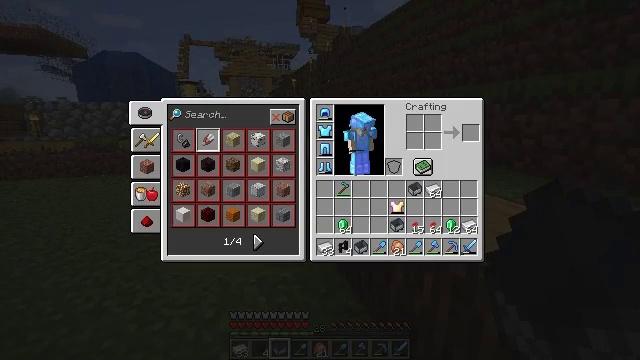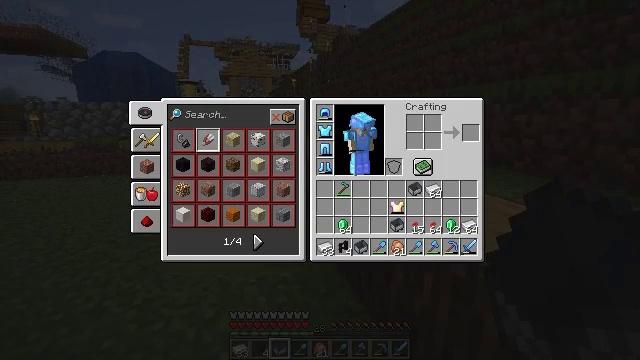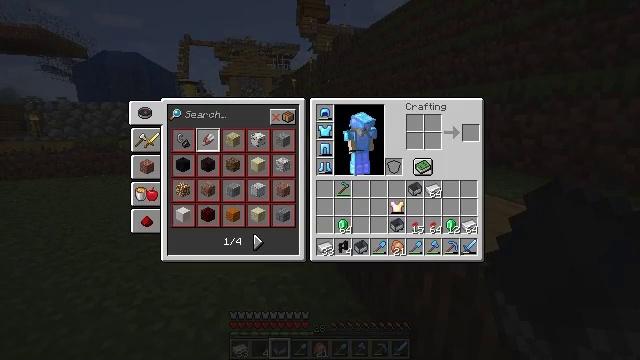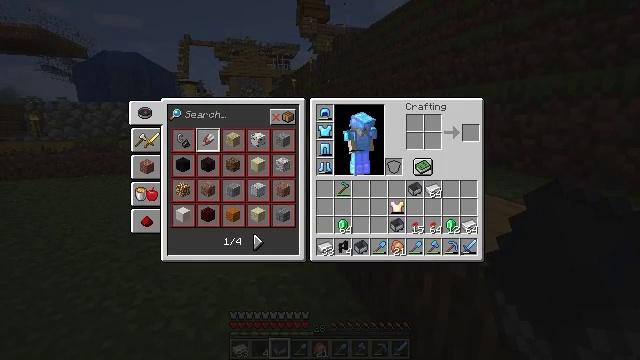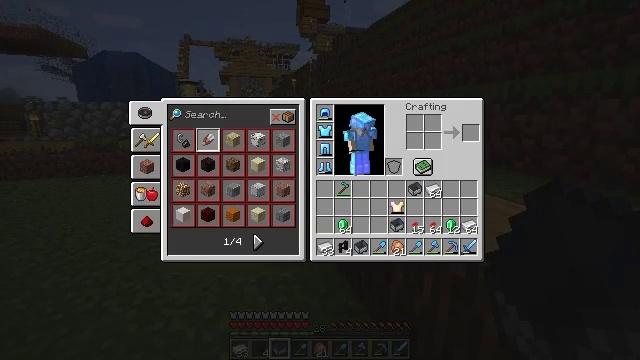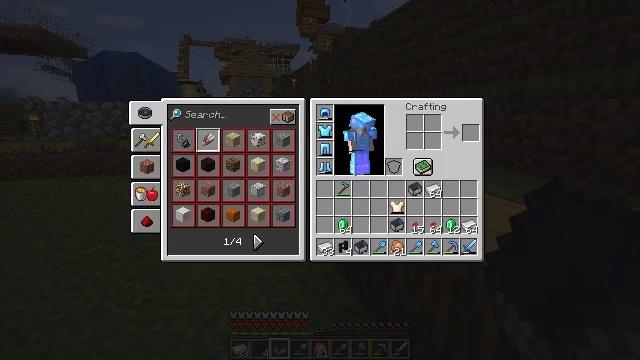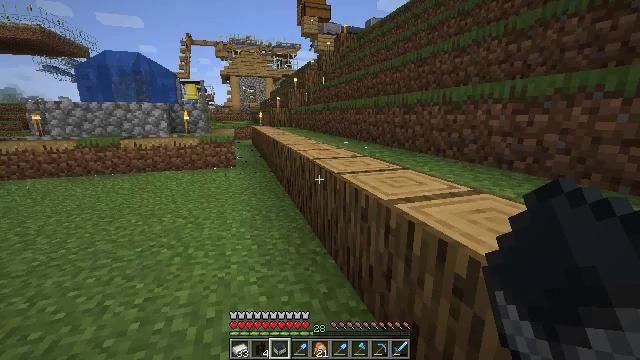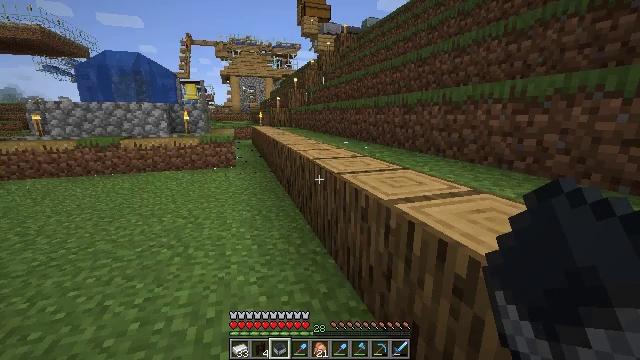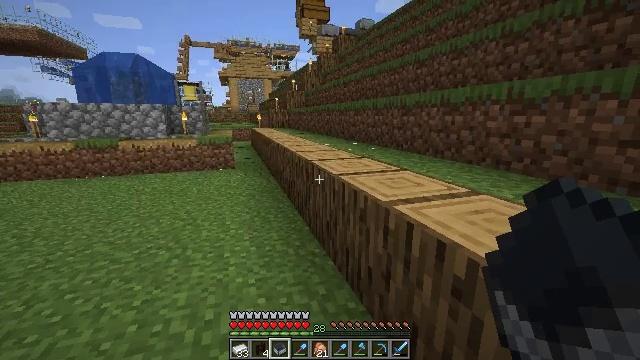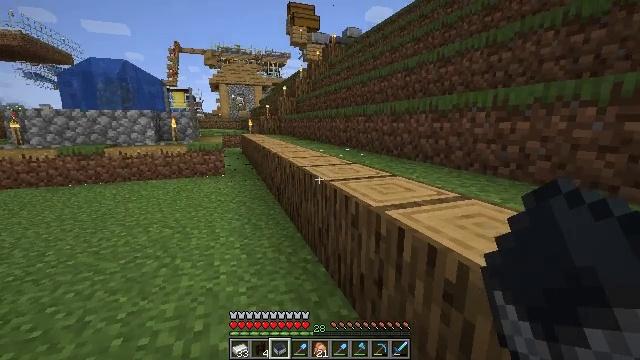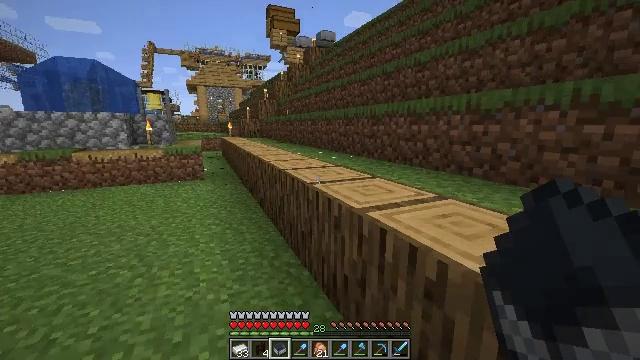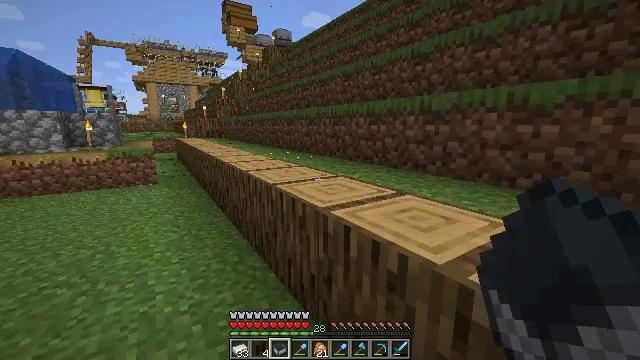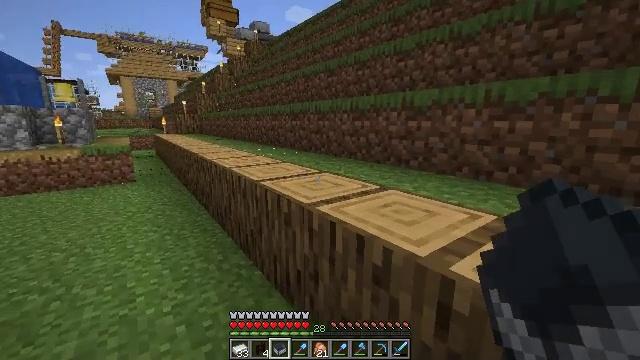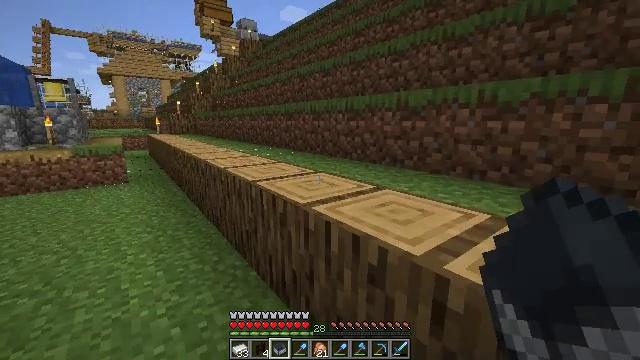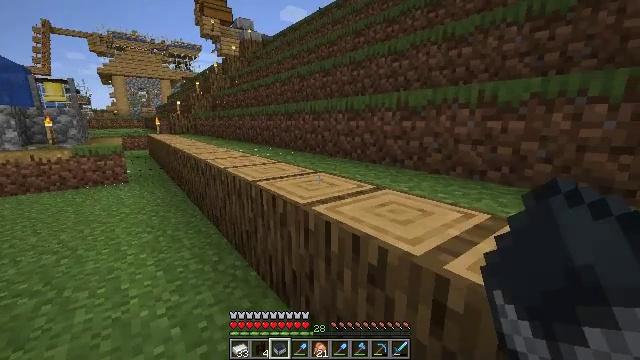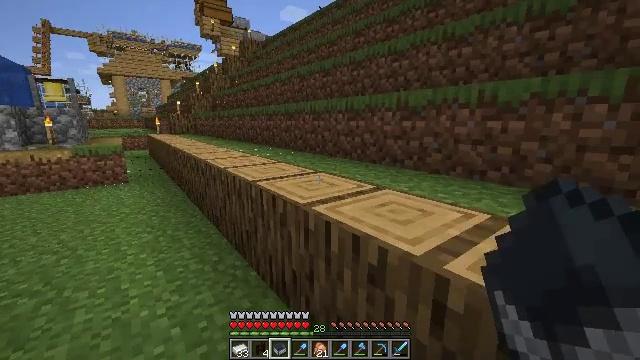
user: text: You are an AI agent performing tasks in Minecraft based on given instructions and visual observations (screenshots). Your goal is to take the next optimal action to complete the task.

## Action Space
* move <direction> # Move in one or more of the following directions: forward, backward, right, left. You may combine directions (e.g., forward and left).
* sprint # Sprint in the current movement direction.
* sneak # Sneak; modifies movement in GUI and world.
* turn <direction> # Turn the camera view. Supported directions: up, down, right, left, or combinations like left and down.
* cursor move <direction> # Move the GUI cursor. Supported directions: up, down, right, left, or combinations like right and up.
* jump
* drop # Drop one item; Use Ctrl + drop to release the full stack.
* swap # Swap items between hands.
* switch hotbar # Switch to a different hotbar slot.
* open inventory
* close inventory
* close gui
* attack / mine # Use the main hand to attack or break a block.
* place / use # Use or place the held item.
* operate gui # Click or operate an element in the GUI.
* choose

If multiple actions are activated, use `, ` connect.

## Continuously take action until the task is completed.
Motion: motion action
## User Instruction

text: Drop a nether brick fence.
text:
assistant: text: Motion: no_op
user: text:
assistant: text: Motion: no_op
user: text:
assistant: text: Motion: no_op
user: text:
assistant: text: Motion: no_op
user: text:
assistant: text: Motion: no_op
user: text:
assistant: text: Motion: no_op
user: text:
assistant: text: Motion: no_op
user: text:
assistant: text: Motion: no_op
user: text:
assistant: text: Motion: turn right and up
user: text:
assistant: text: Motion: turn right
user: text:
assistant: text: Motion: turn right
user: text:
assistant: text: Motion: turn right
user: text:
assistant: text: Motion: turn right
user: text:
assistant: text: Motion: no_op
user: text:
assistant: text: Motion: no_op
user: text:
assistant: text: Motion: move forward
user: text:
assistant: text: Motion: move forward, turn left
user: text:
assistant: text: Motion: move forward, turn left and up
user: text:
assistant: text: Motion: move forward, turn up
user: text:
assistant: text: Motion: move forward, turn up, jump
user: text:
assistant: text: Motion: move forward, turn right and up, jump
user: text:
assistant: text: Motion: move forward, turn right and up, jump
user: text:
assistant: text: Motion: move forward, turn right and up, jump
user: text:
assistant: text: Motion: move forward, jump
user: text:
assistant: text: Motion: move forward, jump
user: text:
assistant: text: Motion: move forward, jump
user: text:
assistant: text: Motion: move forward, jump
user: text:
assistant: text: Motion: move forward, jump
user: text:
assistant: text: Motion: move forward, sprint, jump
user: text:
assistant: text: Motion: move forward, sprint, jump